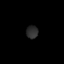
Tissue: prostate
Cell type: T cells
Senescence score: 0.3597
Nuclear area (px): 147
Mean DAPI intensity: 45.082